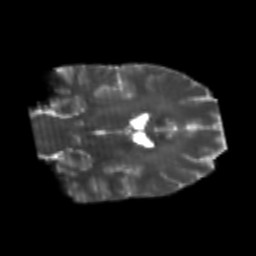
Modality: T2w
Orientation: coronal
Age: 25
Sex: male
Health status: healthy
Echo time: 0.074 s